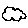
Label: cloud